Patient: sex F, age 41
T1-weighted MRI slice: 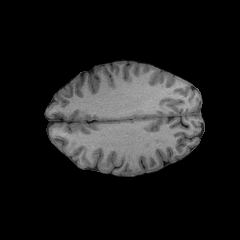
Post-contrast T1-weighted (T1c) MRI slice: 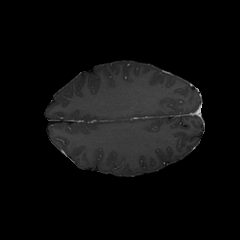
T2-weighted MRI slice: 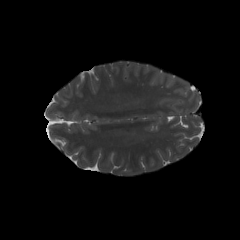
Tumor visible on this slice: no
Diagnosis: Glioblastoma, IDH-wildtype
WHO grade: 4